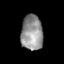
Tissue: lung
Cell type: T cells
Senescence score: 0.5427
Nuclear area (px): 751
Mean DAPI intensity: 145.883